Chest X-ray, PA view. Patient: 36 years old, sex M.
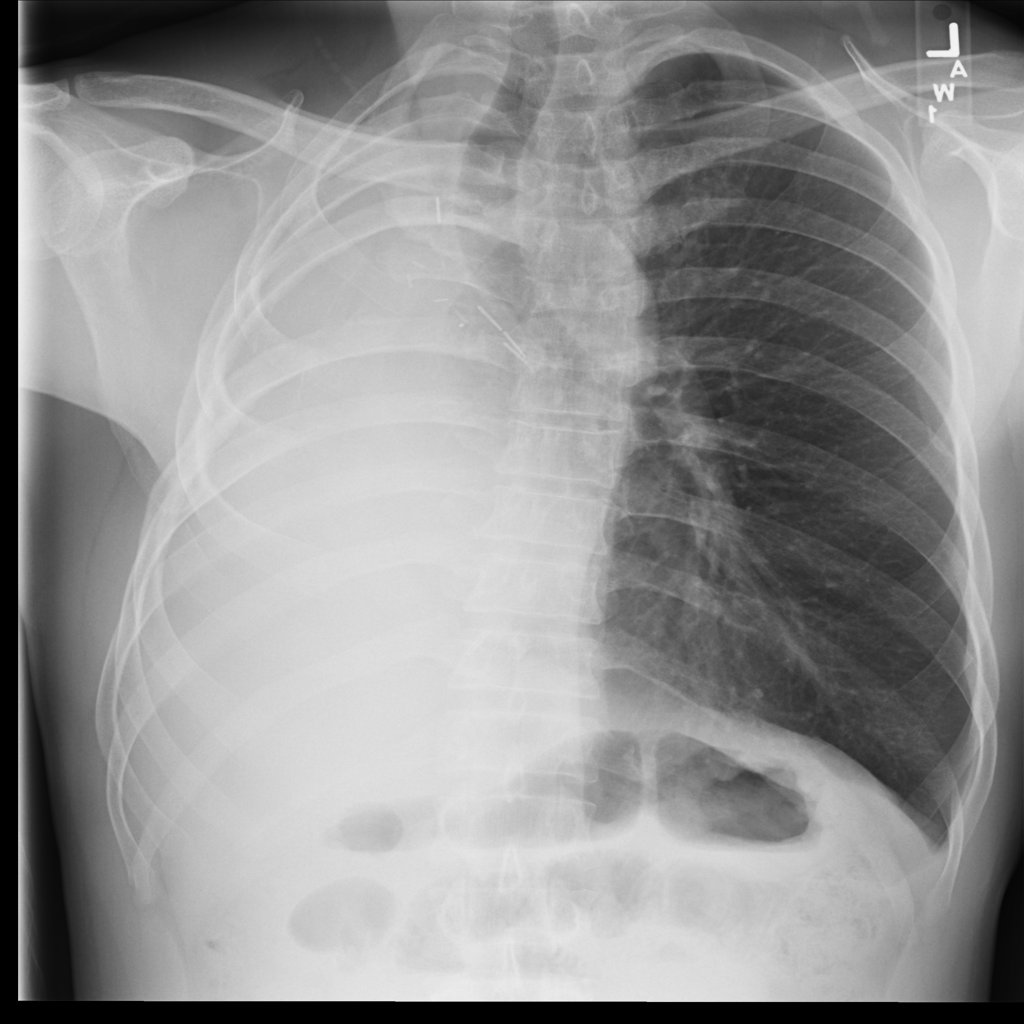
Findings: No Finding